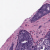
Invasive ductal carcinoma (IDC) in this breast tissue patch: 0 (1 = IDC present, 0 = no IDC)